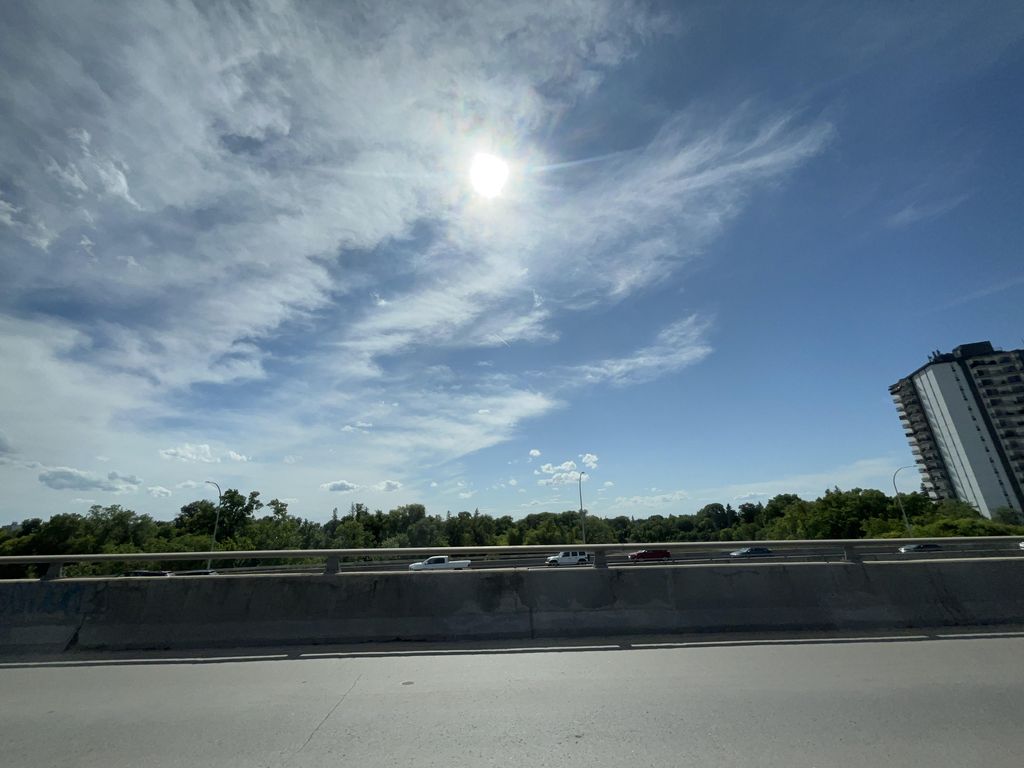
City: winnipeg